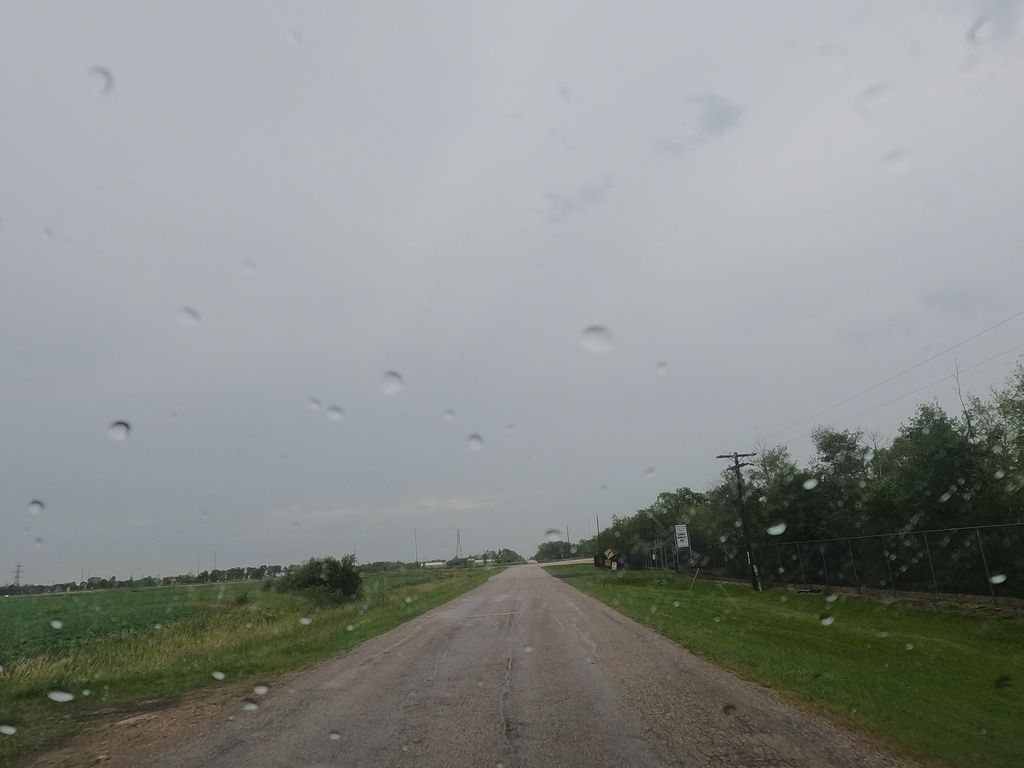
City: winnipeg